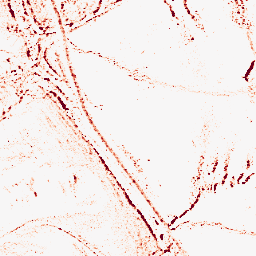
Category: morphological
Decomposition family: morphological_rect
Decomposition parameters: operation: opening
width: 5
height: 3
Upsampling method: sinc_hamming
Upsampling parameters: scale: 8
kernel_size: 8
Upsampling scale: 8